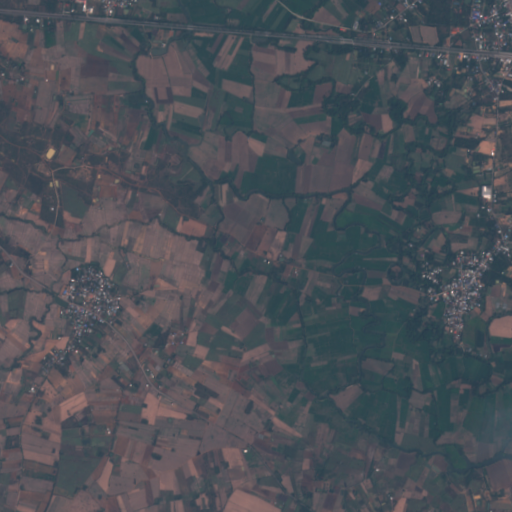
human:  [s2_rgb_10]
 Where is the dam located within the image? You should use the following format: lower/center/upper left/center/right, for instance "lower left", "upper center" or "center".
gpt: The dam is located in the center of the image.
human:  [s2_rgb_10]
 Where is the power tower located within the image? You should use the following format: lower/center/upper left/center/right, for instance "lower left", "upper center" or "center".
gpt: The power tower is located in the upper of the image.
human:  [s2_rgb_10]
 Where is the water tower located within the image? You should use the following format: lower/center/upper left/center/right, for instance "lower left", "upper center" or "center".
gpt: The water tower is located in the center right of the image.
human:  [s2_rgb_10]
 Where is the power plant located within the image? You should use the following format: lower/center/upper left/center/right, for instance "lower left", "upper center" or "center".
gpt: There is no power plant in the image.